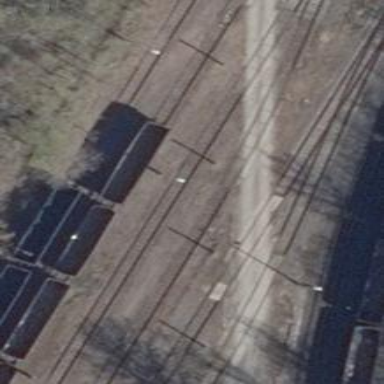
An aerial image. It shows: Railway level crossing.